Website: crate-barrel
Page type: billing-address
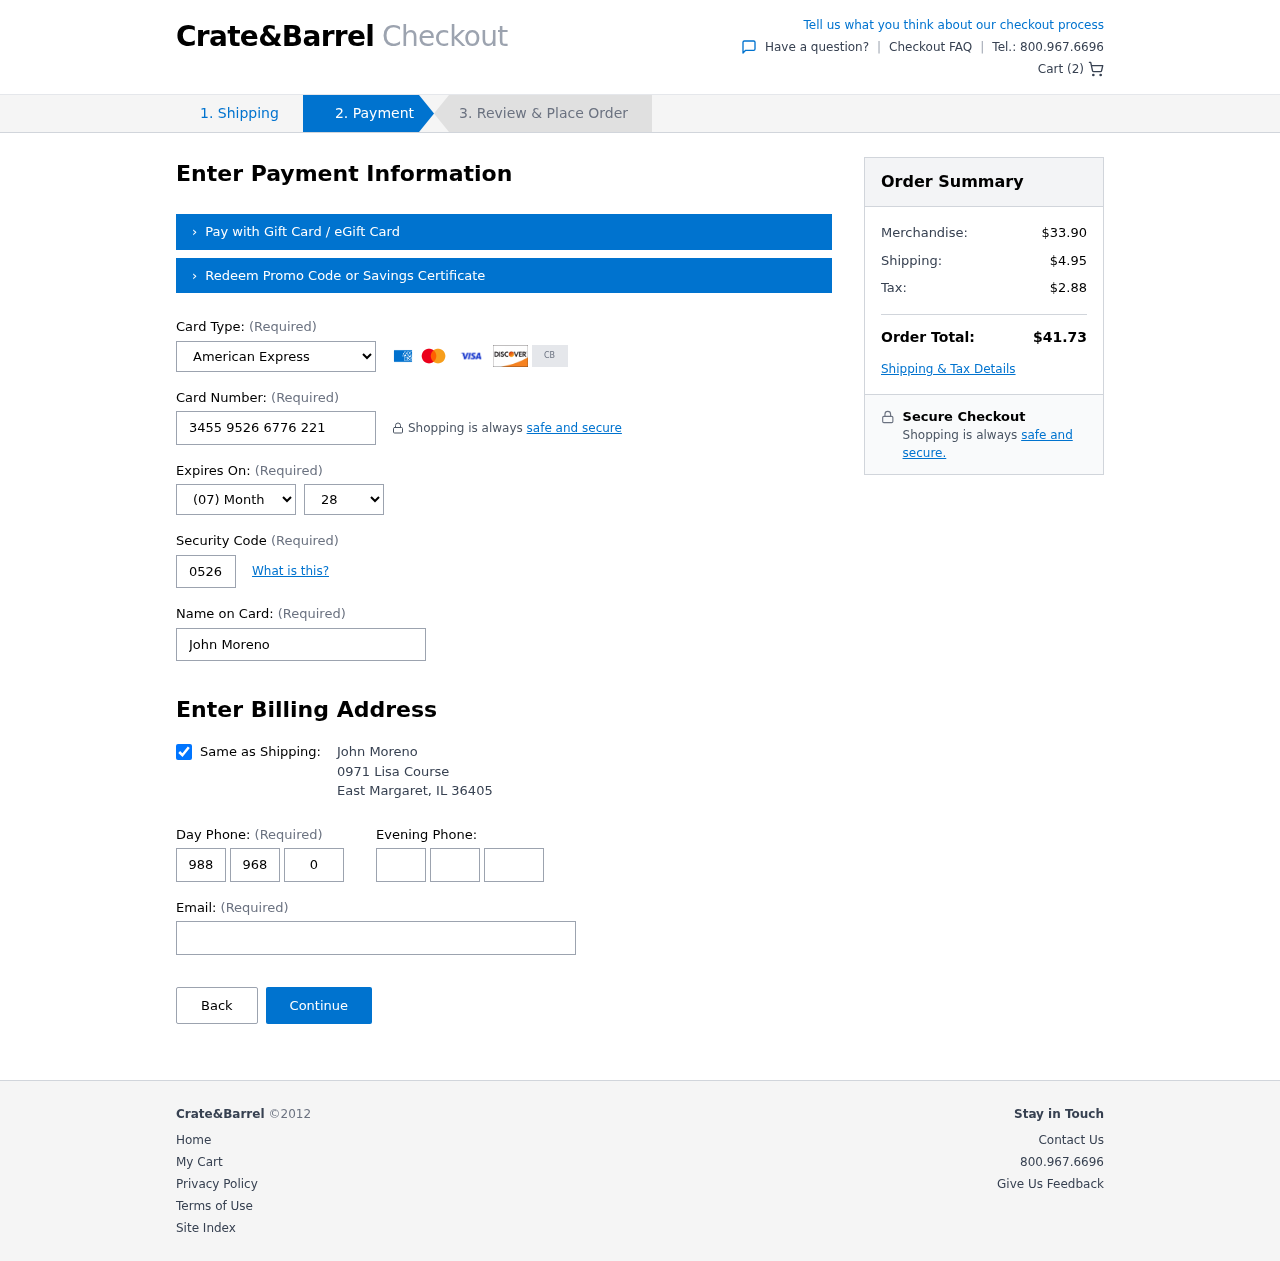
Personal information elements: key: PII_CARD_CVV
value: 0526
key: PII_CARD_EXPIRY_MONTH
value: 07
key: PII_CARD_EXPIRY_YEAR
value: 28
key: PII_CARD_NUMBER
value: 3455 9526 6776 221
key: PII_CARD_TYPE
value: American Express
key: PII_CITY
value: East Margaret
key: PII_EMAIL
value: john_moreno@yahoo.com
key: PII_FULLNAME
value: John Moreno
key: PII_PHONE_AREA
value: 988
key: PII_PHONE_PREFIX
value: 968
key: PII_PHONE_SUFFIX
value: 0618
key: PII_POSTCODE
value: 36405
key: PII_STATE_ABBR
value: IL
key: PII_STREET
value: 0971 Lisa Course
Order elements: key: ORDER_NUM_ITEMS
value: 2
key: ORDER_SUBTOTAL
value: $33.90
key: ORDER_SHIPPING_COST
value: $4.95
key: ORDER_TAX
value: $2.88
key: ORDER_TOTAL
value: $41.73